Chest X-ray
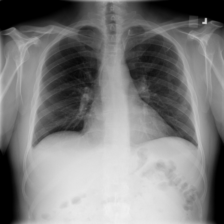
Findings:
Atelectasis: negative
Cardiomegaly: negative
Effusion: positive
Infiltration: positive
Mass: negative
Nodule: negative
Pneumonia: negative
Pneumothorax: negative
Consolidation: negative
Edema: negative
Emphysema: negative
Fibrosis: negative
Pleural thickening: negative
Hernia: negative